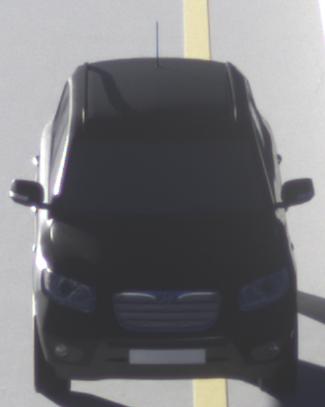
Make: Hyundai
Model: Santa Fe 2.4
Detailed model: Santa Fe (CM)
Model produced from: 2010/01
Model produced until: 2012/09
Doors: 5
Color: black
Road condition: dry road
Daytime: sunrise or sunset
Contrast: low contrast